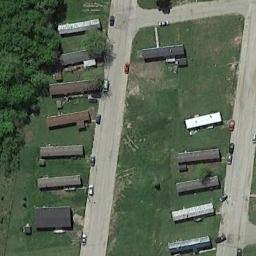
Label: residential